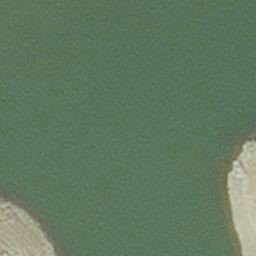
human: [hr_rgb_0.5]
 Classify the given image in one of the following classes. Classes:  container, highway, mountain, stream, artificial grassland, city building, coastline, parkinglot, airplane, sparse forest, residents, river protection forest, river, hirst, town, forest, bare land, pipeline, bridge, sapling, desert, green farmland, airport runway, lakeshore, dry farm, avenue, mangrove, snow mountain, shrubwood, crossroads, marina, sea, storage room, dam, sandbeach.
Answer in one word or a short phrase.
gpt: hirst